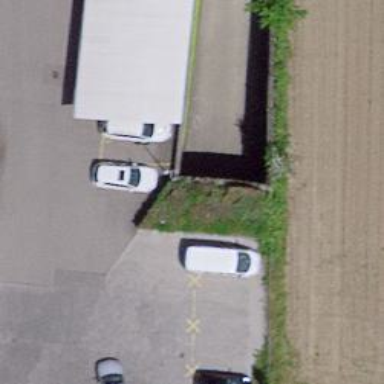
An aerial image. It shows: Parking entrance.